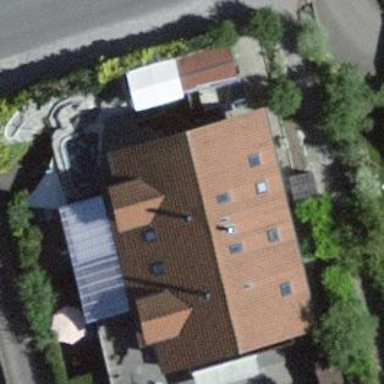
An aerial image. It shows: Residential building.